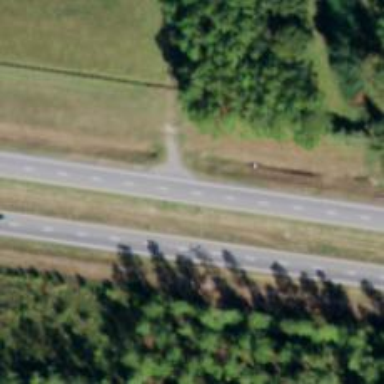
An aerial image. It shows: Asphalt road designated as trunk highway.